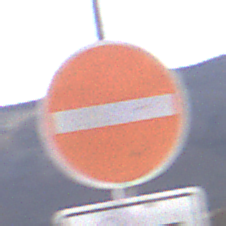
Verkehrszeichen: VerbotDerEinfahrt
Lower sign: MehrspurigeFahrzeugeFrei7
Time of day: MorningAfternoon
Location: Outdoor (Nature)
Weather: PartlyCloudy
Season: NotSpecified
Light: Natural